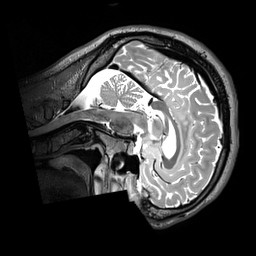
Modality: T2w
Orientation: sagittal
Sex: male
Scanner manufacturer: siemens
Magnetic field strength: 3 T
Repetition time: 3.2 s
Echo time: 0.409 s